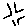
Label: square